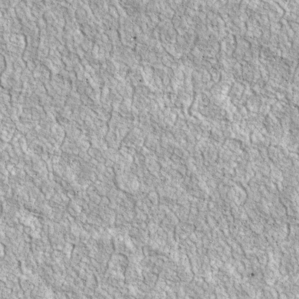
Label: non_frost